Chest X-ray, PA view. Patient: 44 years old, sex M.
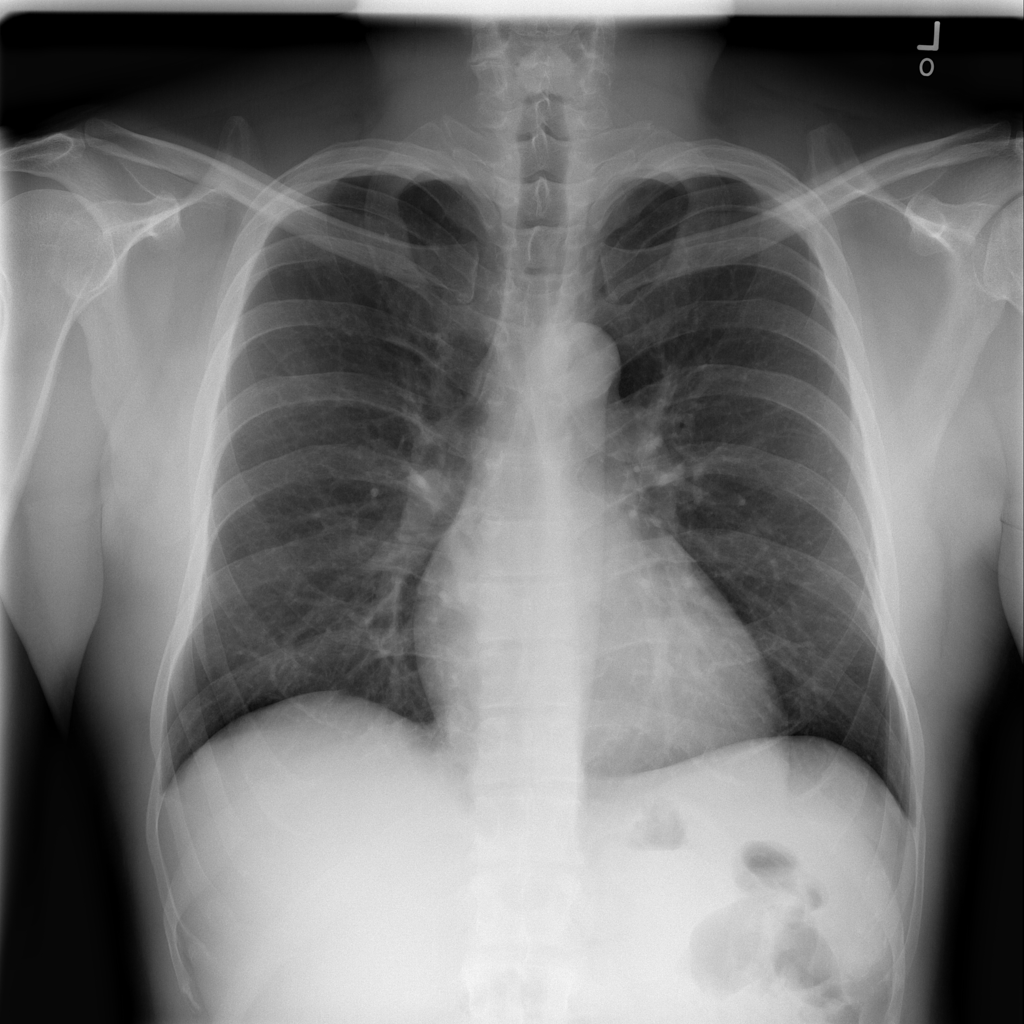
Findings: No Finding